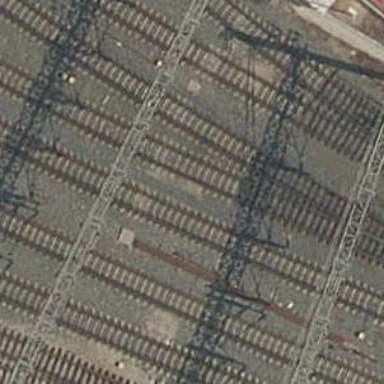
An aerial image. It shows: Railway track with contact lines for electrification.